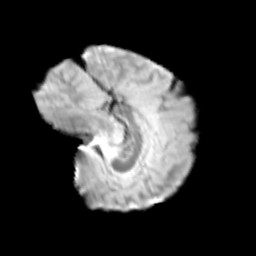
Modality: T2w
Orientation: sagittal
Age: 9
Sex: male
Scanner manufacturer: siemens
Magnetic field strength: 3 T
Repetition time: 3.8 s
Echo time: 0.07 s